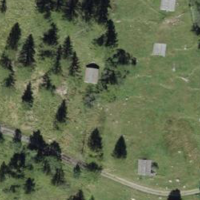
EUNIS habitat code: 23
Species observed at this site:
Phoenicurus phoenicurus
Oenanthe oenanthe
Falco tinnunculus
Aquila chrysaetos